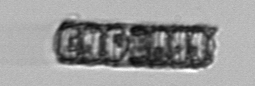
Label: Paralia_sulcata